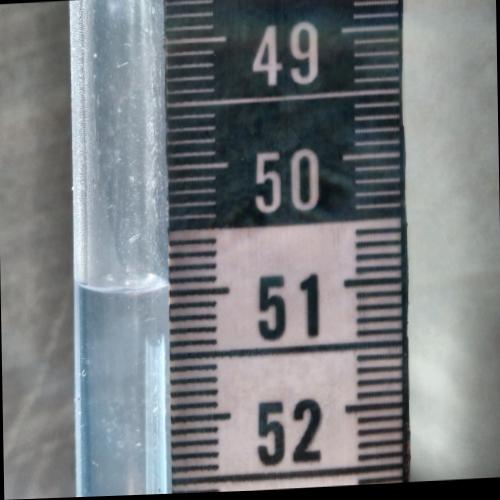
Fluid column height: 50.9 cm